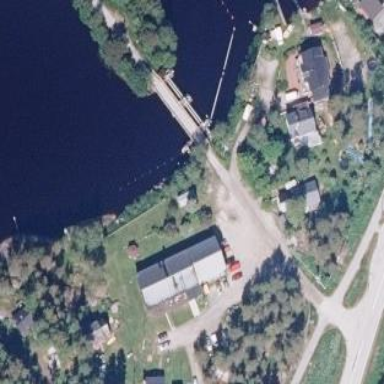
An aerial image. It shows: Lock gate on waterway.